Interaction volume radius: 5 \u00c5
Interaction volume height: 15 \u00c5
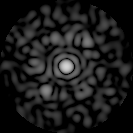
Disorder parameter: 0.8323